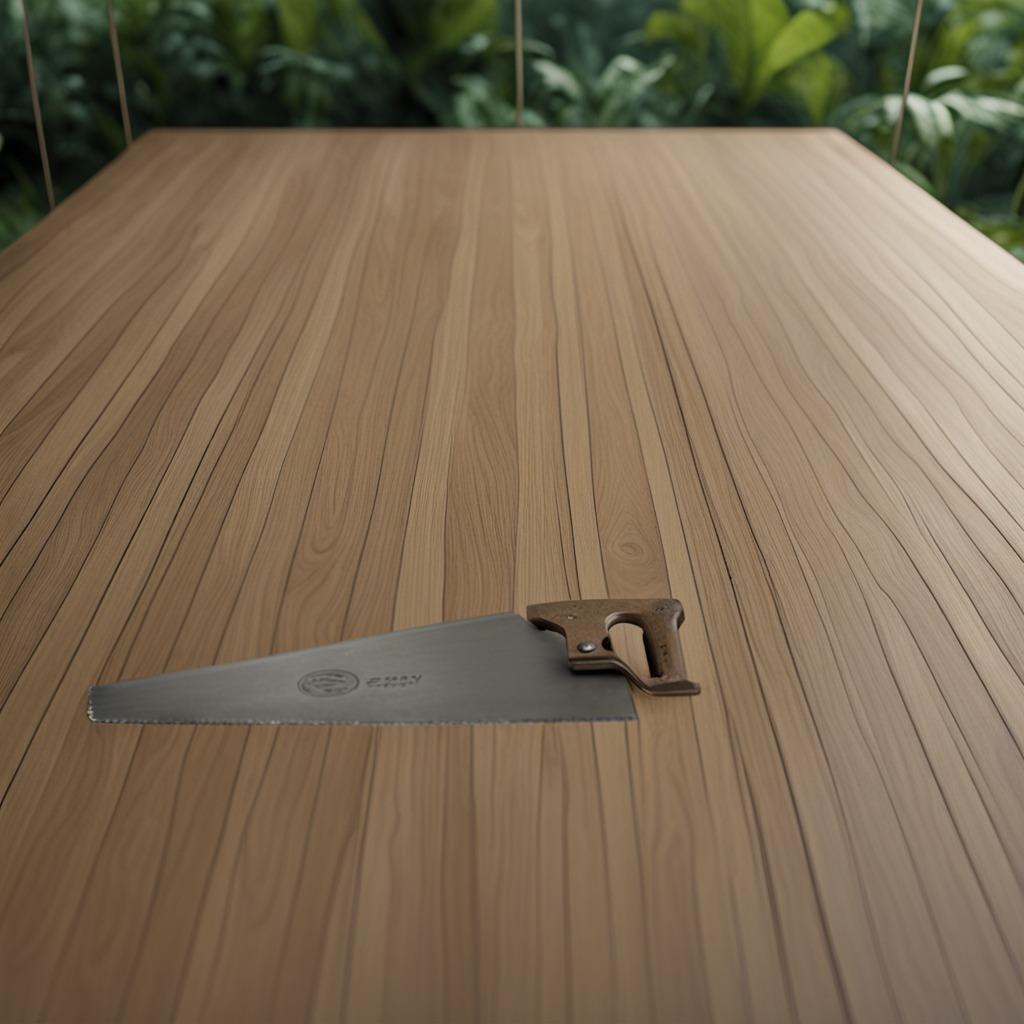
A metal saw is lying on a wooden table inside a jungle field workshop tent humid ambient light worn but